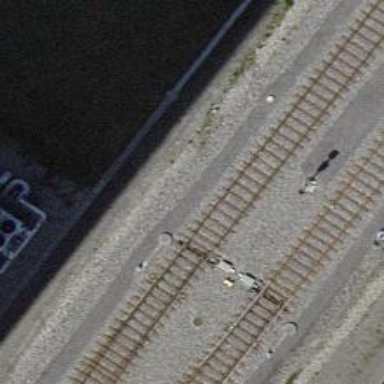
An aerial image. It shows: Railway switch.